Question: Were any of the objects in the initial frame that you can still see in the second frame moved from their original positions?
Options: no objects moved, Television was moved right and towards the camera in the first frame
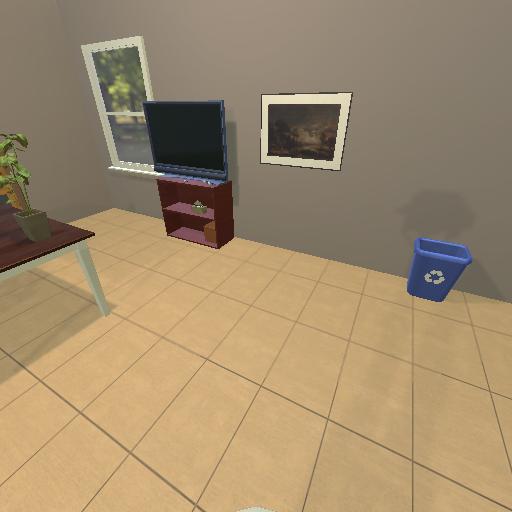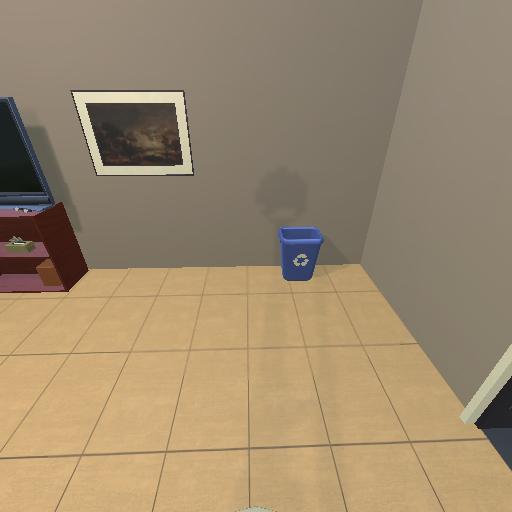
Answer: no objects moved